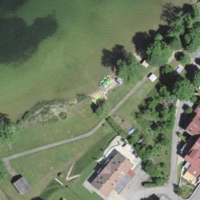
EUNIS habitat code: 55
Species observed at this site:
Cardamine pratensis
Lysimachia vulgaris
Vicia cracca